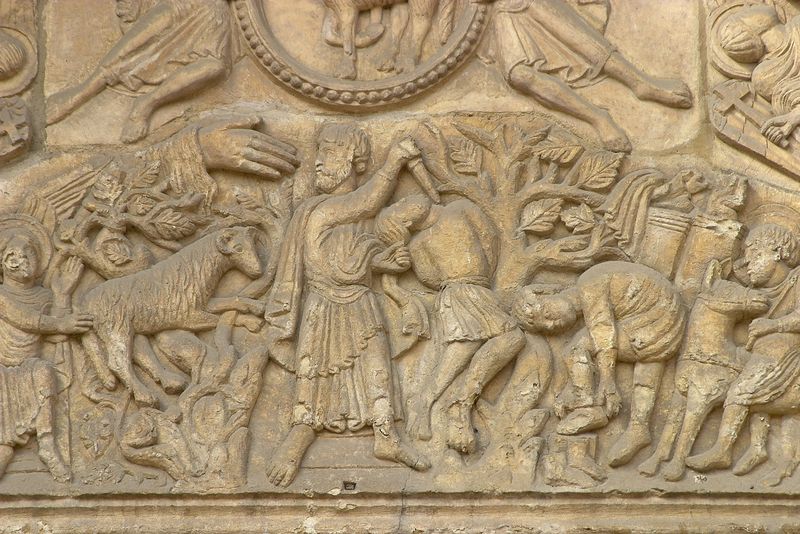
Titel: San Isidoro in León
Standort: Léon, S. Isodoro (EU - E)
Schlagwörter: baum, blätter, hand, kopf, mann, gelb, menschen, ausschnitt, finger, tiere, beige, leute, bart, messer, mord, stein, kirche, mantel, pflanze, beine, relief, füße, figuren, könig, detail, schaf, knechte, stich, dolch, ermordung, isaak, opfer, opferung, fresko, drehung, wendung, widder, abraham, opferlamm, steintafel, chlaf, gottes hand